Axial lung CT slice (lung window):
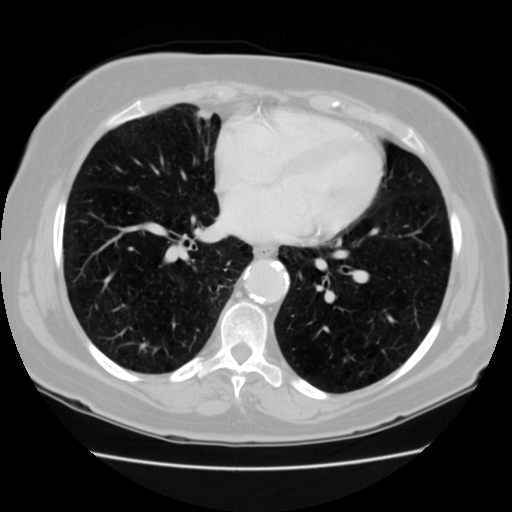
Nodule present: no